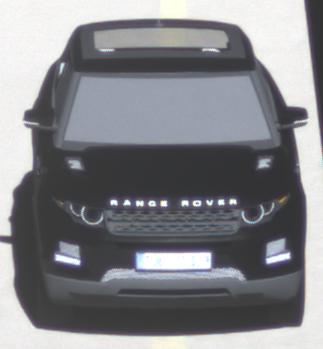
Make: Land Rover
Model: Range Rover Evoque 2.0 Si4
Detailed model: Range Rover Evoque (I)
Model produced from: 2011/08
Model produced until: 2013/11
Doors: 5
Color: black
Road condition: dry road
Daytime: midday
Contrast: high contrast